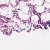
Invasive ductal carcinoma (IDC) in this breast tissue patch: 0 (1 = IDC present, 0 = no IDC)